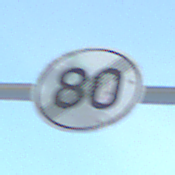
Verkehrszeichen: EndeGeschwindigkeit80
Umgebung: Outdoor, Nature
Tageszeit: SunriseSunset
Wetter: Clear
Licht: Natural
Jahreszeit: Winter
Kontrast: LowContrast